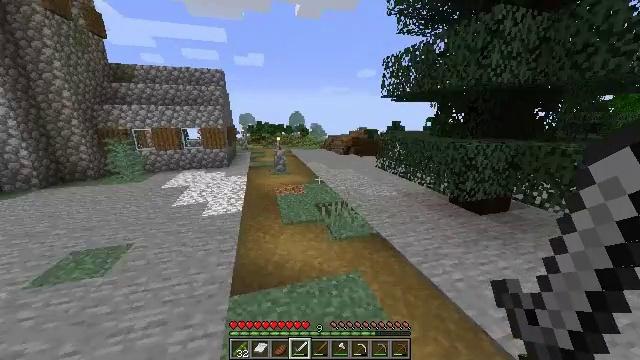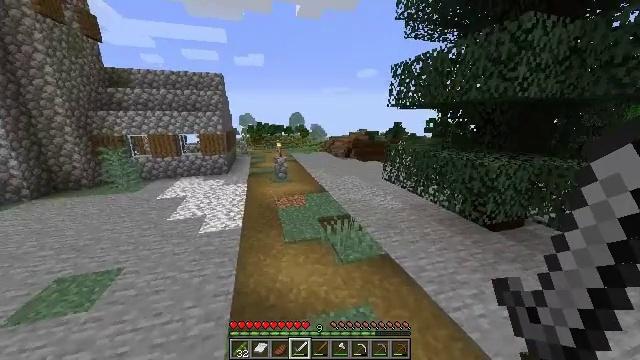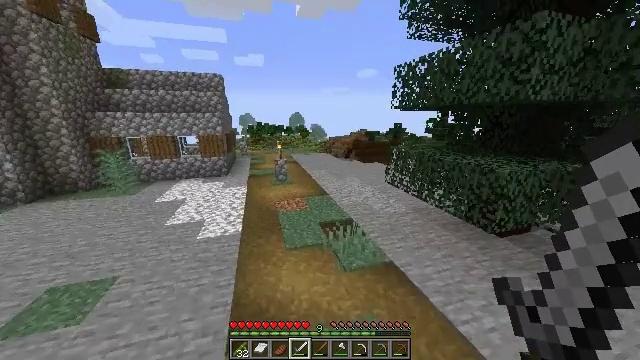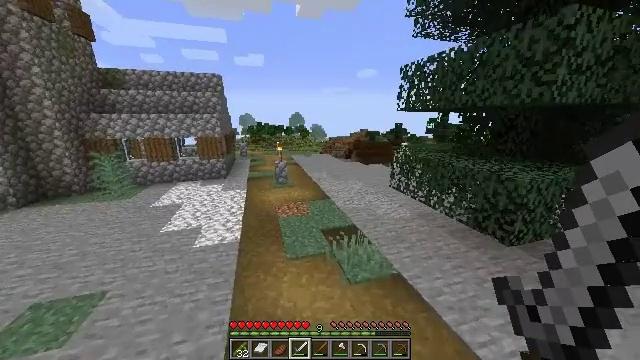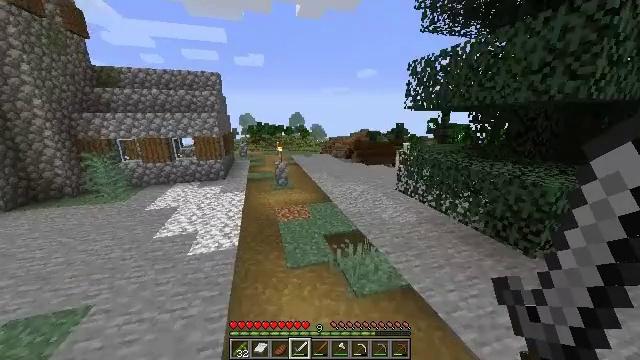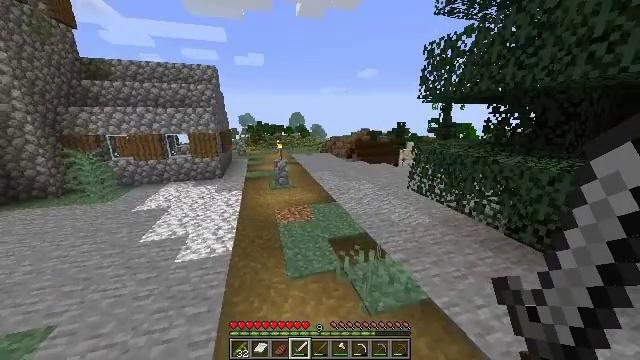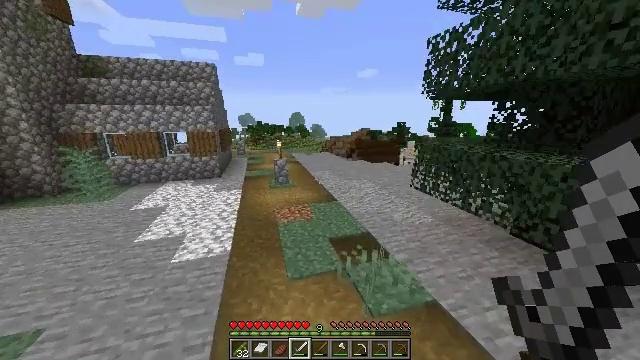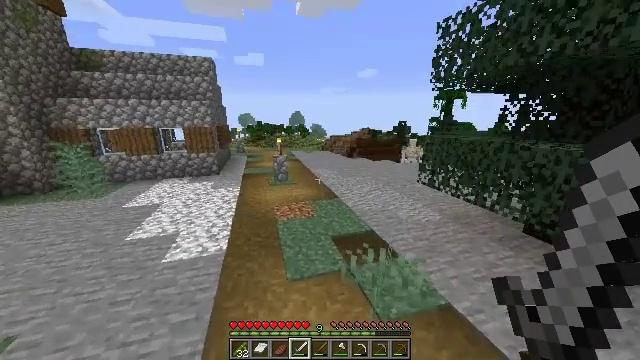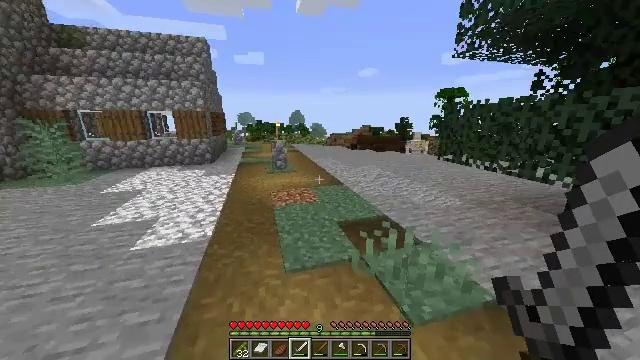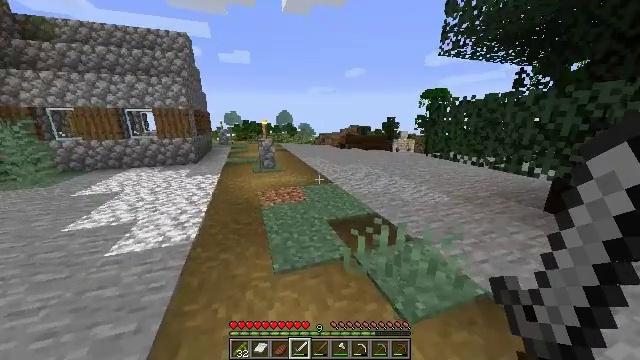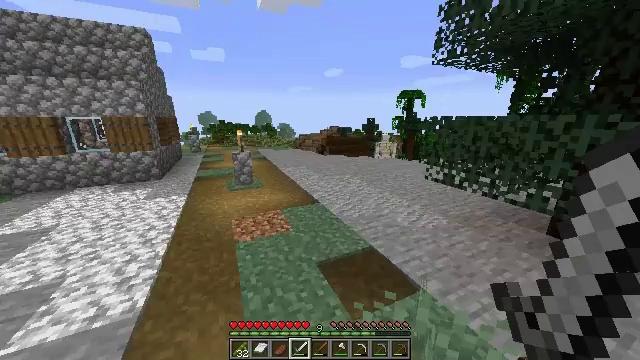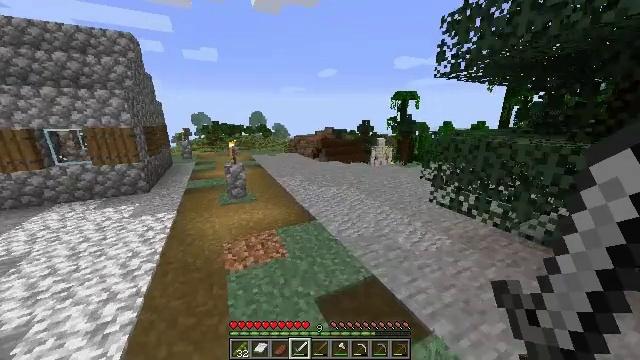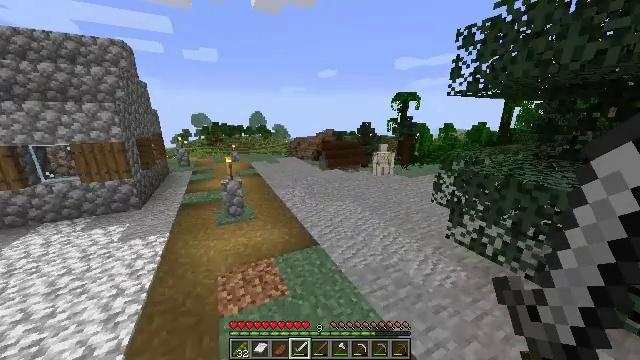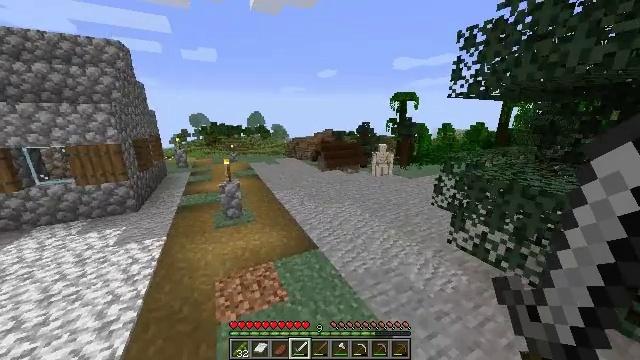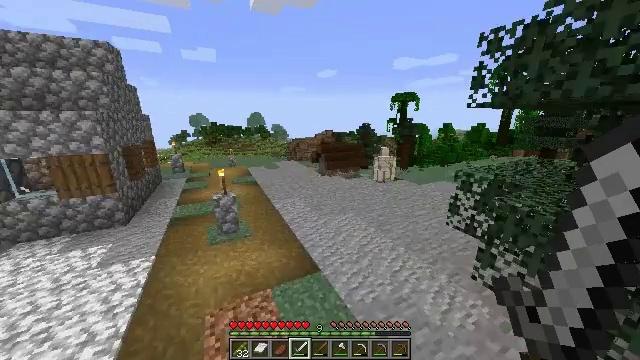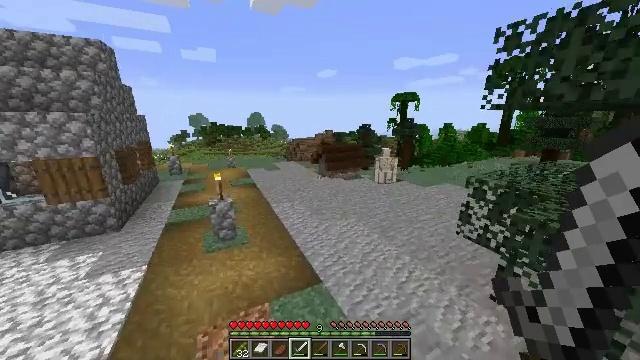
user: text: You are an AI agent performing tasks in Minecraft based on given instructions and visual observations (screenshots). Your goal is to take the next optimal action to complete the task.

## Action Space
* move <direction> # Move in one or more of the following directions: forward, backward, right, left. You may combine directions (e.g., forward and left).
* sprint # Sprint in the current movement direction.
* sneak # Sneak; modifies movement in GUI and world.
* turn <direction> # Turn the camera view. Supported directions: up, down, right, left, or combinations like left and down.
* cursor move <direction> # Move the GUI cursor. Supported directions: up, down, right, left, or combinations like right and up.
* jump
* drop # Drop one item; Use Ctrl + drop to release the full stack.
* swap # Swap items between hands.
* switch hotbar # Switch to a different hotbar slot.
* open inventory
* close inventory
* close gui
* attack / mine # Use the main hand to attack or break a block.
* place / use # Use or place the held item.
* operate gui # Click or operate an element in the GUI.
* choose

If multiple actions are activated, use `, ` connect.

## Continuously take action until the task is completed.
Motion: motion action
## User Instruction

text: Gather sweet berries from the bush.
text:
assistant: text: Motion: move forward, sprint, jump
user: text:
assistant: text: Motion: move forward, sprint, jump
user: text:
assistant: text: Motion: move forward, jump
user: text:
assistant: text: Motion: move forward, jump
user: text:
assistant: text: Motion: move forward, jump
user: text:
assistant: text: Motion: move forward, jump
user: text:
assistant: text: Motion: move forward, jump
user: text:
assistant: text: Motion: move forward, jump
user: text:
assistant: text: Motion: move forward, turn right, jump
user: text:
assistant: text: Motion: move forward, sprint, turn right, jump
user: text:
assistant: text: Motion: move forward, sprint, turn right, jump
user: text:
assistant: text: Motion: move forward, sprint, jump
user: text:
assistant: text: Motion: move forward, sprint, jump
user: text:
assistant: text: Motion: move forward, jump
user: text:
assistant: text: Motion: move forward, jump
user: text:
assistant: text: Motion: move forward, jump
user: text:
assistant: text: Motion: move forward, jump
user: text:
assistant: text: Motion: move forward, jump
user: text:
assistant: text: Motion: move forward, jump
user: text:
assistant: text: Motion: move forward, jump
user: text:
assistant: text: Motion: move forward, jump
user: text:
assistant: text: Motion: move forward, sprint, jump
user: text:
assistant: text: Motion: move forward, sprint, jump
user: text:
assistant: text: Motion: move forward, sprint, turn left and down, jump
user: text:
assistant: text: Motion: move forward, sprint, turn left and down, jump
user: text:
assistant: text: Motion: move forward, sprint, turn left, jump
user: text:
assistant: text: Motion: move forward, turn left, jump
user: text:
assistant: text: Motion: move forward, turn left, jump
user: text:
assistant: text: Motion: move forward, jump
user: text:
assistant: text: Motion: move forward, jump